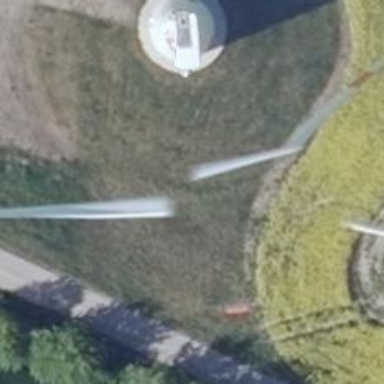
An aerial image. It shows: Wind generator using horizontal axis wind turbines.